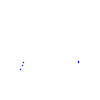
Particle: proton